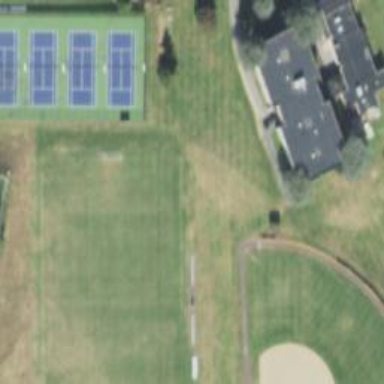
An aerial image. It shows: Field hockey pitch for leisure land sports.